Question: I am experiencing a weird bug trying to display images in a UIWebView using an iPad4 and iPad3. The Background images behind the gray circle is rendered by the native part of the app, so please ignore that those images are rendered correctly. Most of the time the gray circle is rendered correctly like this .
I tested it several times on an iPad2, 3 and 4. The error only occurs on the retina iPads (3 and 4). They both use a retina image which is bigger than the image used on the iPad2 (1.2MB to 400KB). As this error does not occur with the any other smaller images in the app, I assume that I am reaching some kind of size limit for rendering. I am confused however that the error only happens is in 1 of 4 tries.
I tried the hardware acceleration trick of <URL> about images having too many pixels but that does not seem to be the case as my retina image just has round about 1MP. Has anyone experienced a similar behavior or even a solution? Thx a lot in advance.
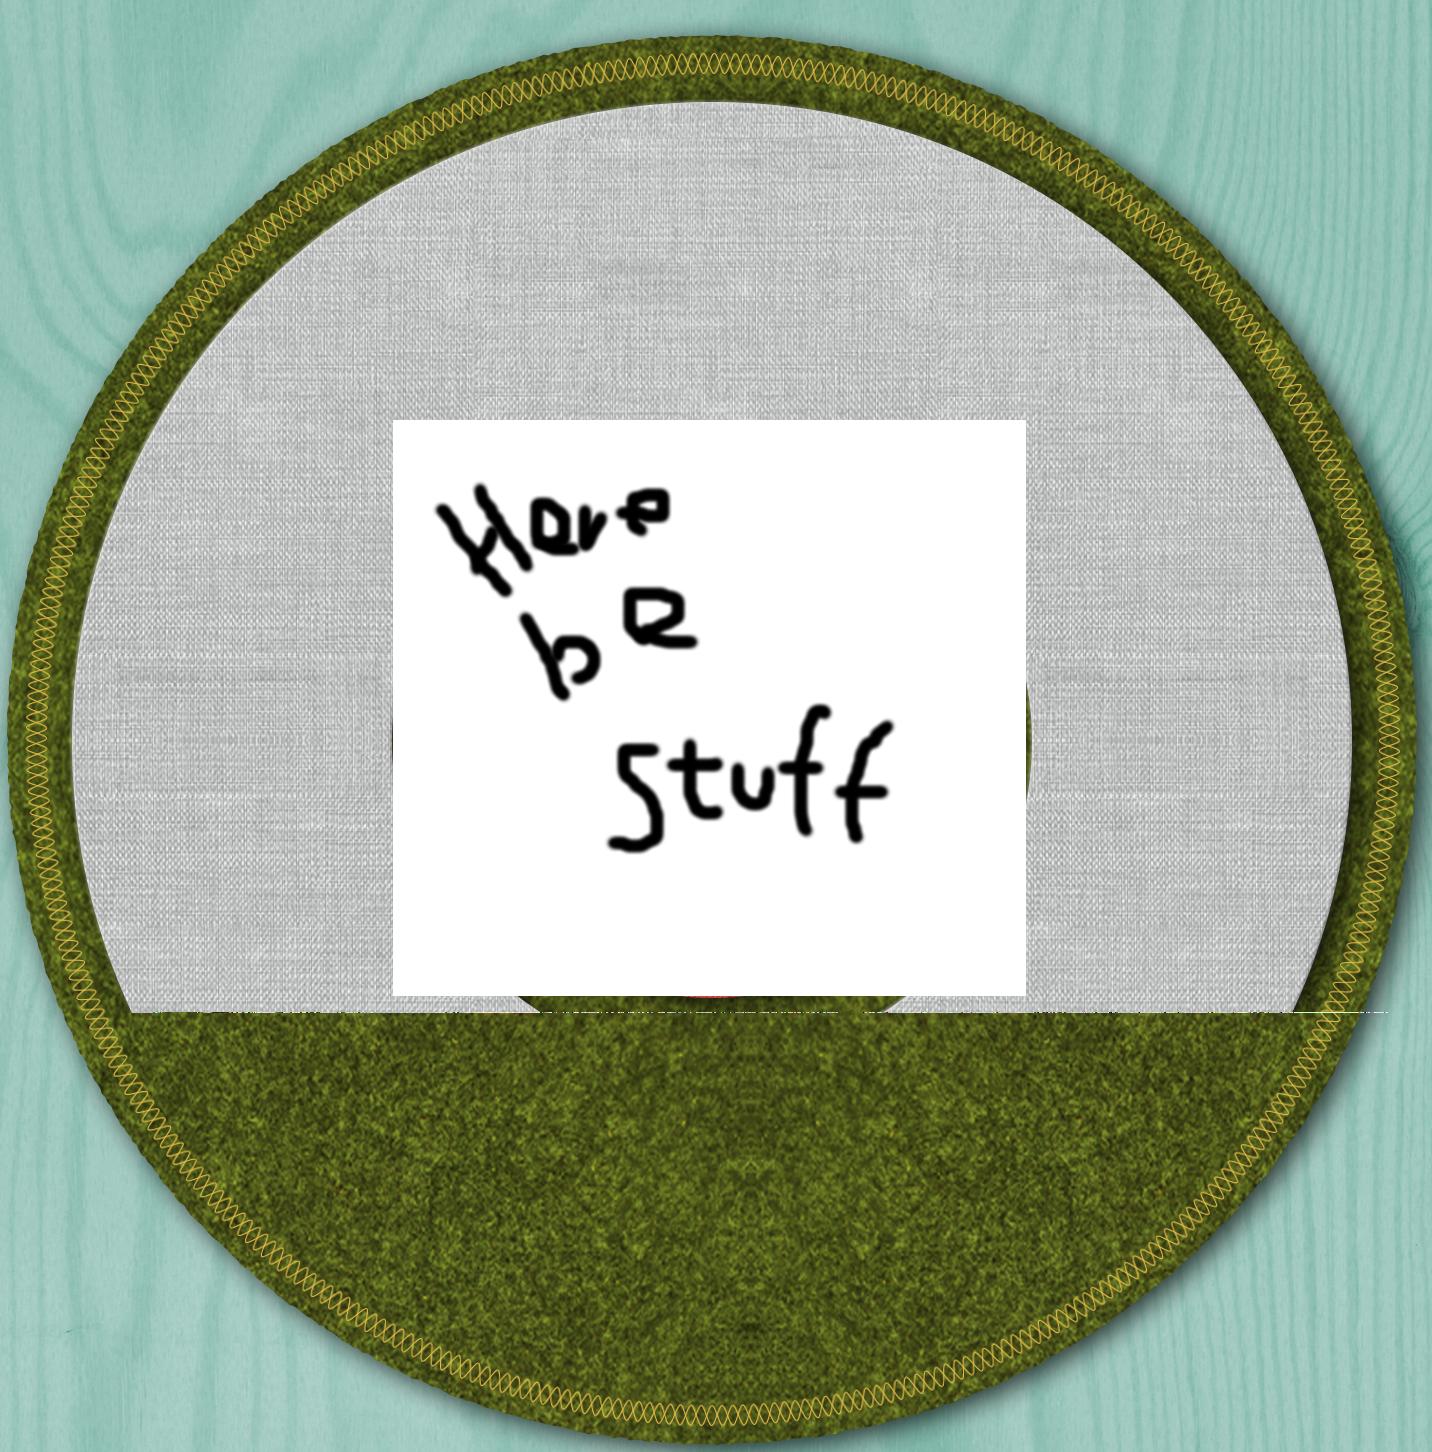
Answer: I changed the image with another identical in pixel numbers but smaller (300KB) and it seems to be displayed correctly all the time. I put this as an "answer" for other users with the same problem. But of course there may be better ways that actually solve the problem.